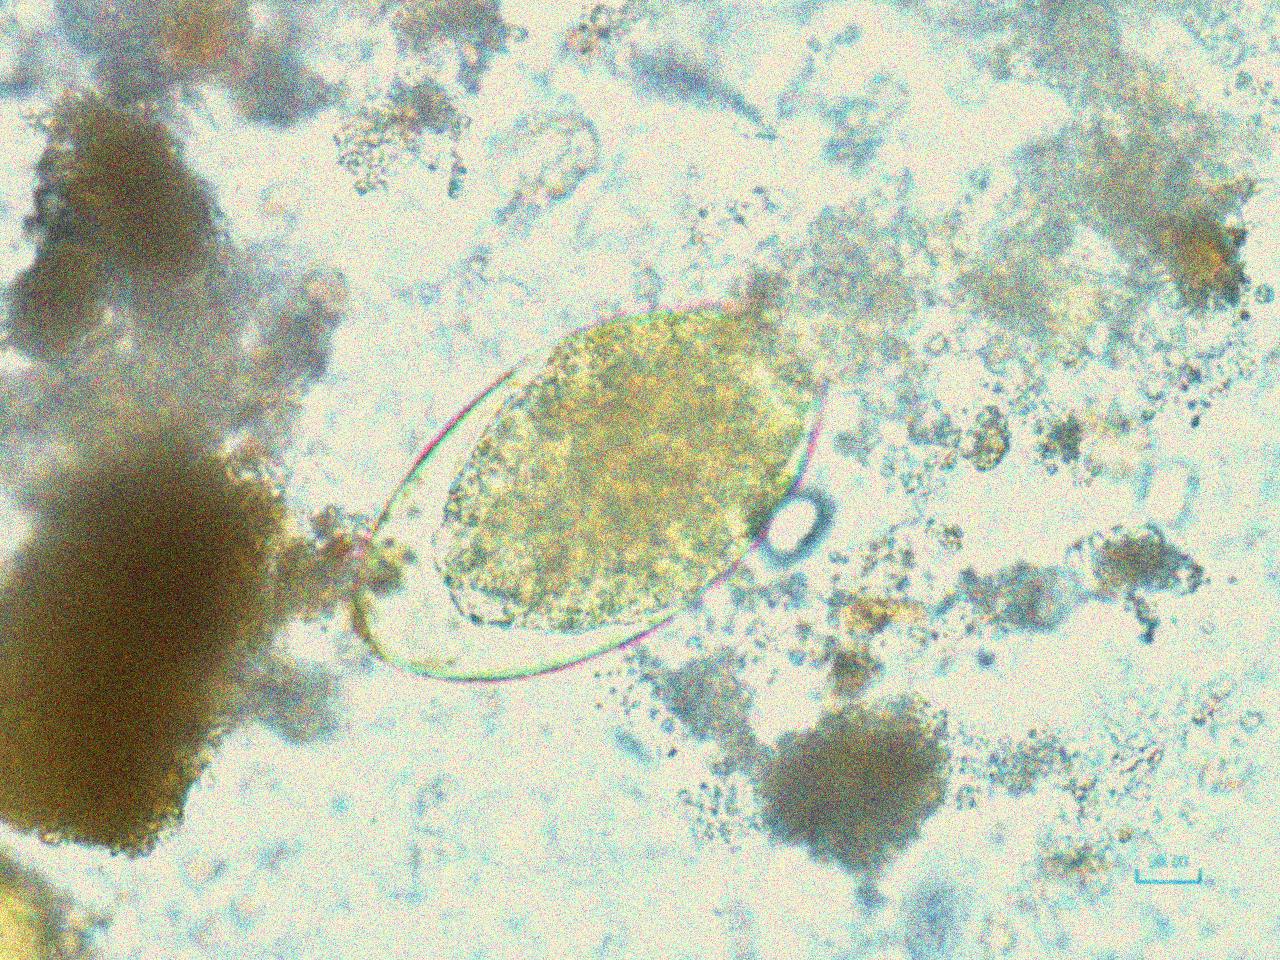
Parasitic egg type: Fasciolopsis buski